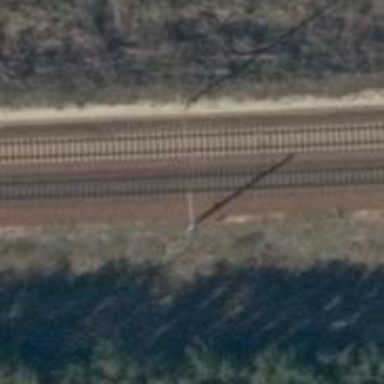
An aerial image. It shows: Milestone along the railway track with catenary mast.